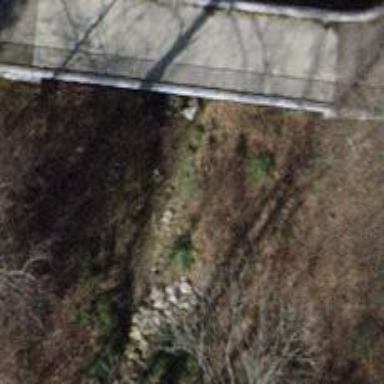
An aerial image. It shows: Concrete track on bridge with top-grade surface.